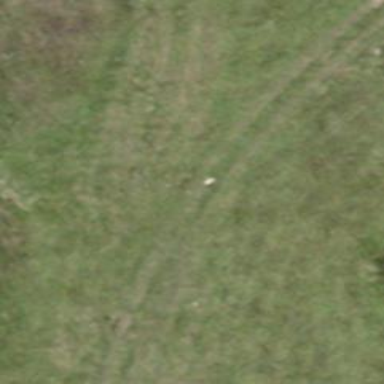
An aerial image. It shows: Grass track with grade5 tracktype.